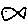
Label: fish